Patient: sex M, age 66
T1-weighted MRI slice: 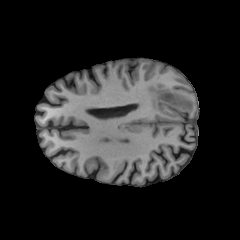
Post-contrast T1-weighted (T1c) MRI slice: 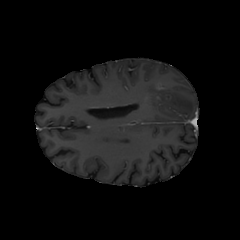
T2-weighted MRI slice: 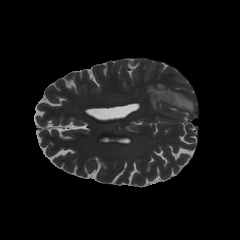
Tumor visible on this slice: yes
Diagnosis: Glioblastoma, IDH-wildtype
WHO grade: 4